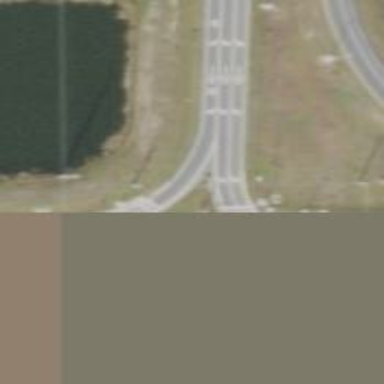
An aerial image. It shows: Marked crossing on the road.